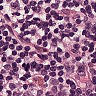
Metastatic tissue present: no